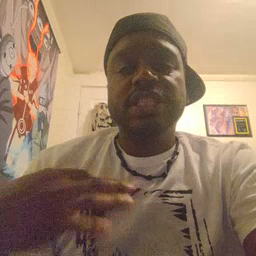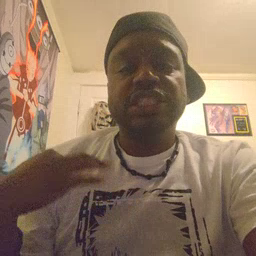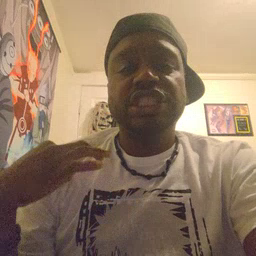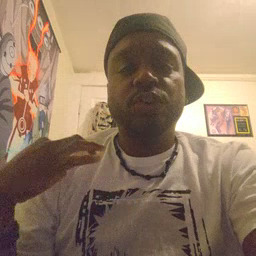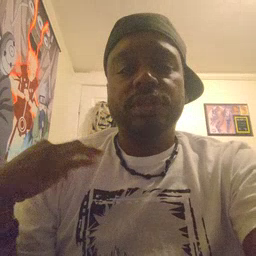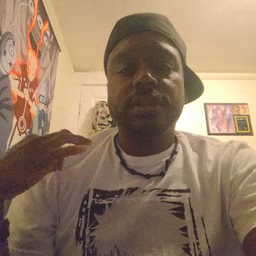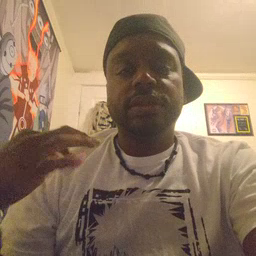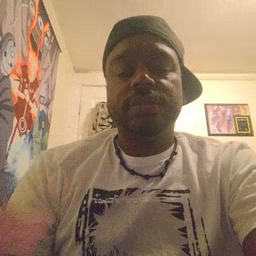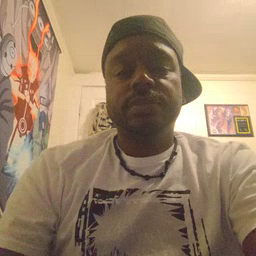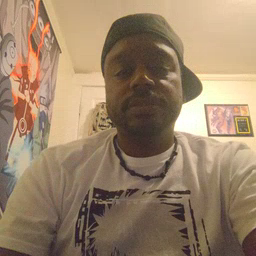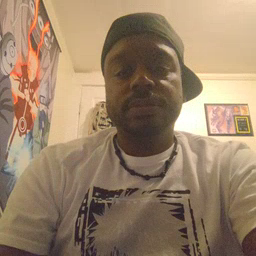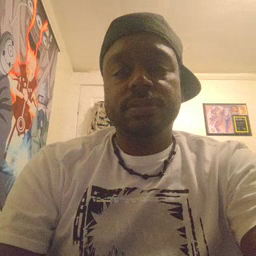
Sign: shirt